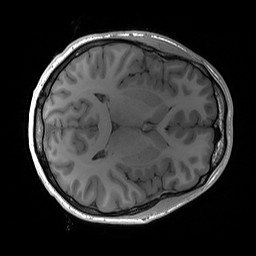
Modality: T1w
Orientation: axial